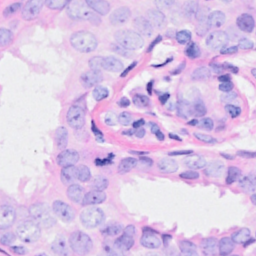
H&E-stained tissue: Breast